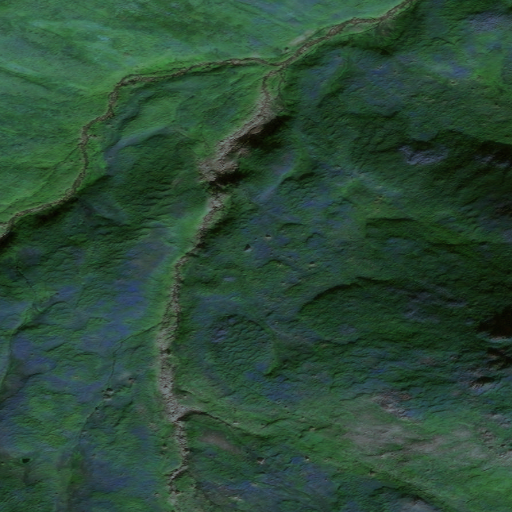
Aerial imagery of mountain in Alaska named Washburn Peak containing only unknown